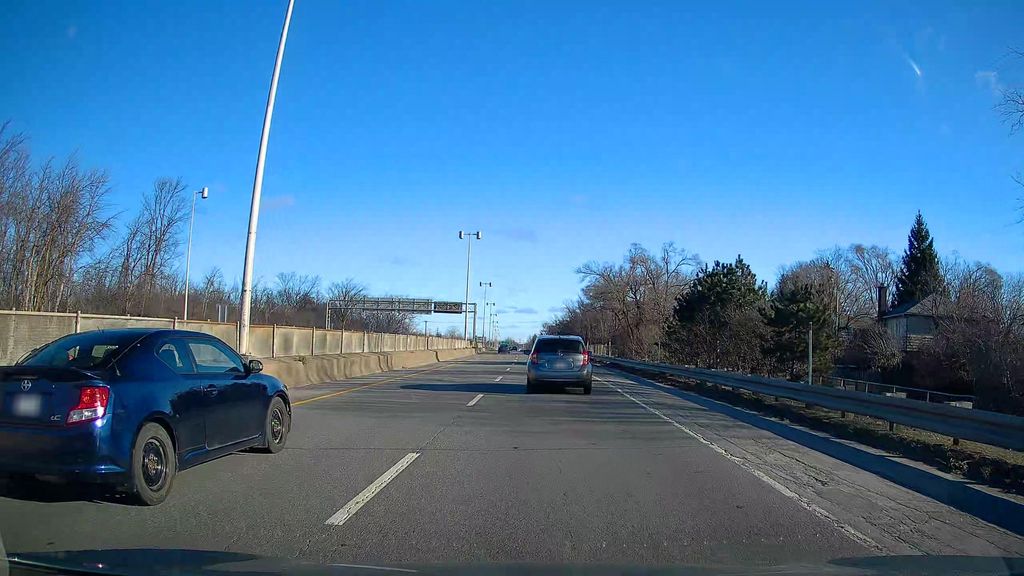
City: montreal